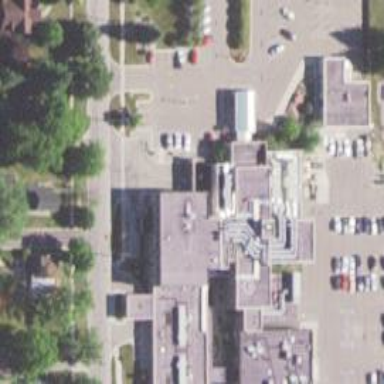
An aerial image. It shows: Hospital with healthcare facilities and helipad.